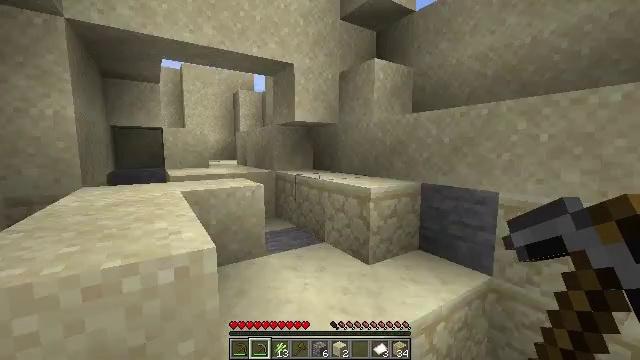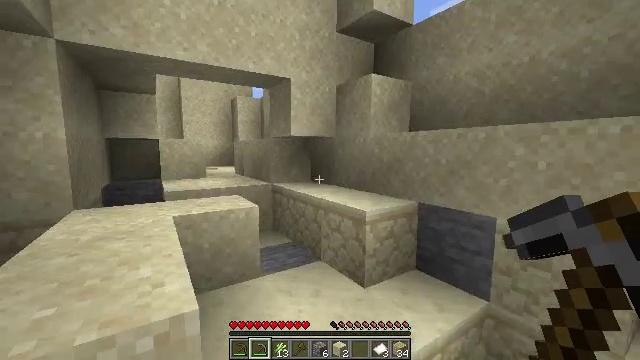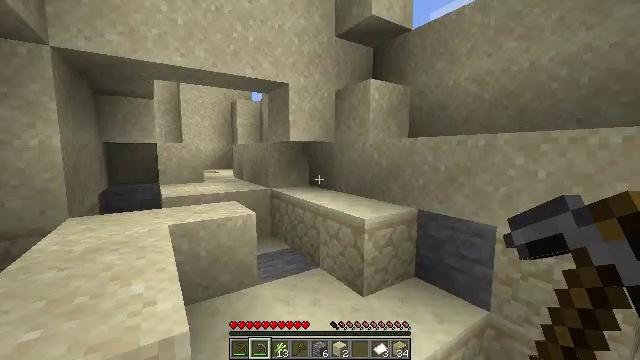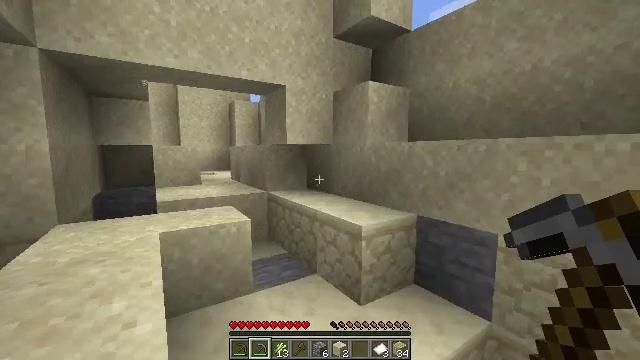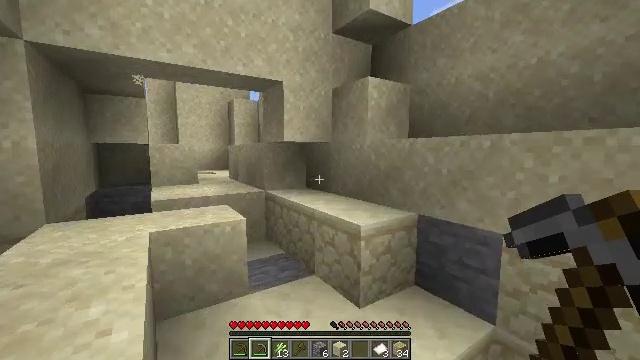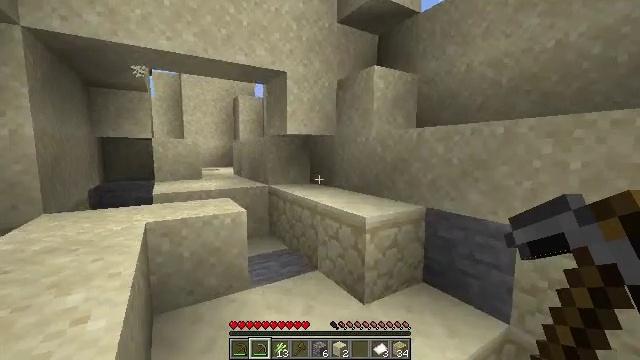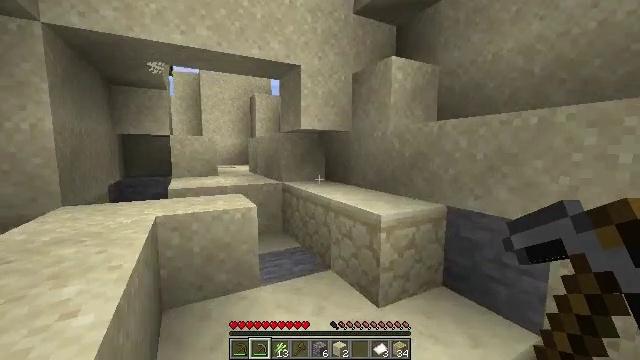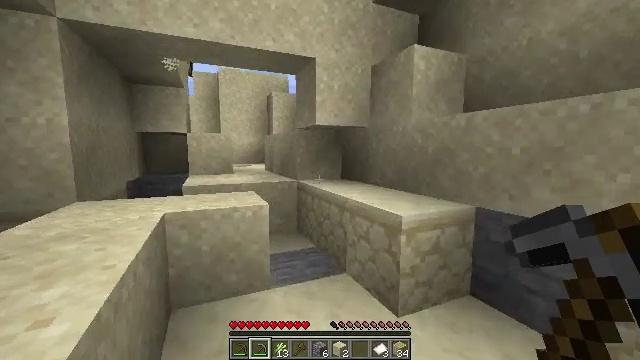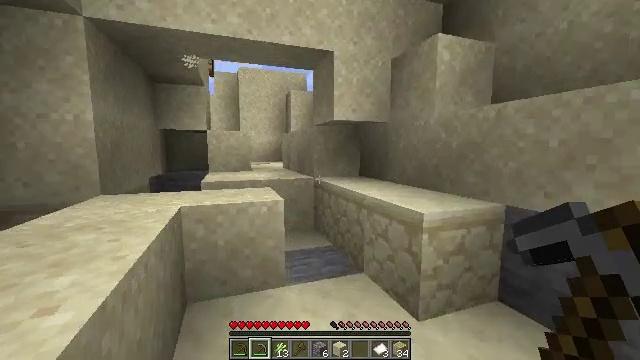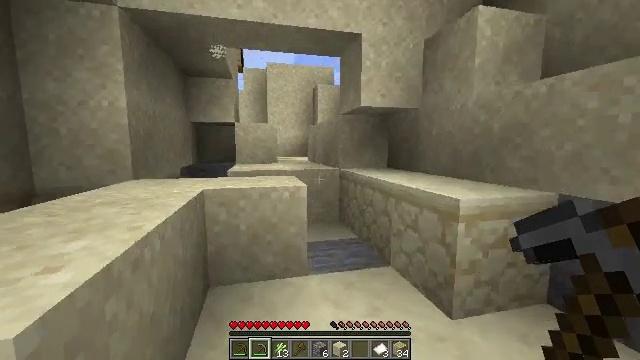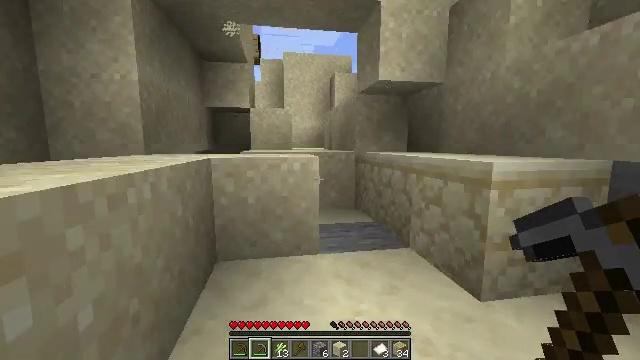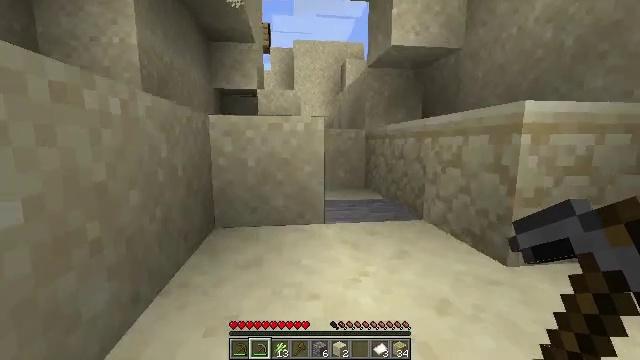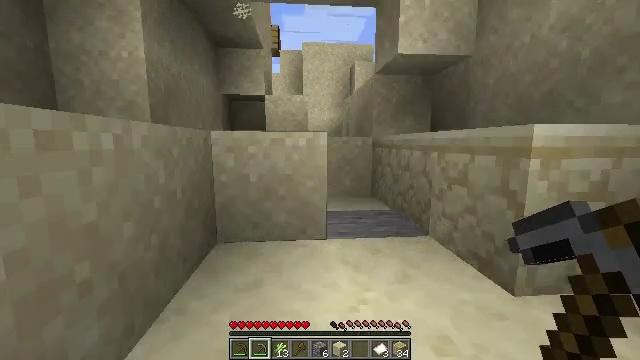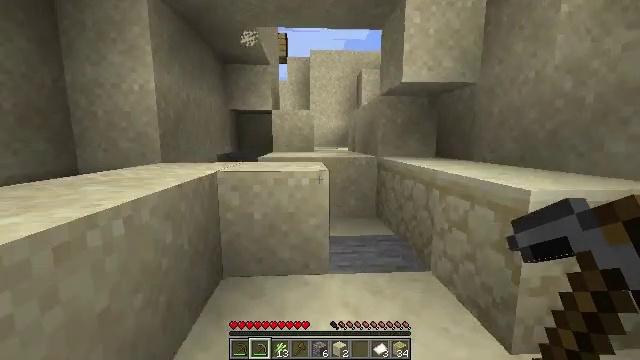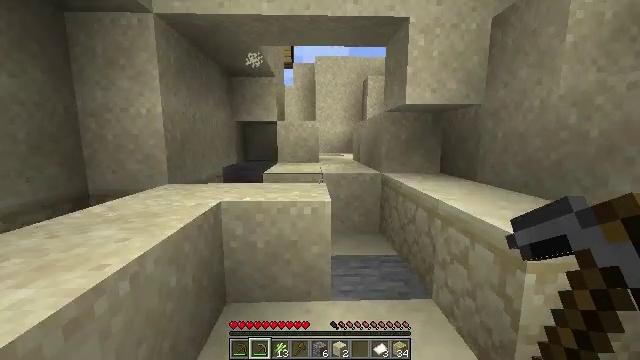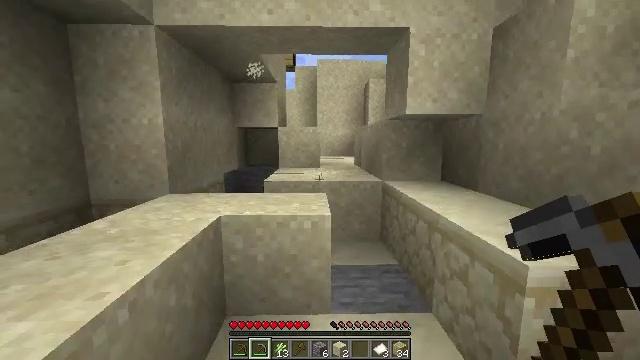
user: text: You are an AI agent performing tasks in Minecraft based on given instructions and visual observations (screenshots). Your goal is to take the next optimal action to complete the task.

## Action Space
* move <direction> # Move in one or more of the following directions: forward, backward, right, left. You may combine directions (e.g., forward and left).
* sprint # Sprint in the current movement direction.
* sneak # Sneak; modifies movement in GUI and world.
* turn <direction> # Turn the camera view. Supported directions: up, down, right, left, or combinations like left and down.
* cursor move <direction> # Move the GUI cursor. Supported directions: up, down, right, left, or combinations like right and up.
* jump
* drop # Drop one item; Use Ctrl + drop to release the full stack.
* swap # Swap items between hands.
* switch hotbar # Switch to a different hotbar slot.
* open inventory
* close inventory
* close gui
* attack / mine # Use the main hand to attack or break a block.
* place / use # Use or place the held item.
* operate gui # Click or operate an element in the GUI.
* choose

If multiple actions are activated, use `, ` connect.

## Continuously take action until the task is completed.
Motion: motion action
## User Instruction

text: Make a birch boat using birch planks.
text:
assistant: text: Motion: move forward, jump
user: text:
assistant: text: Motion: move forward, jump
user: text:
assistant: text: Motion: move forward, jump
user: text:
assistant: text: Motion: move forward, jump
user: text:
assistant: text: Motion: move forward, turn left, jump
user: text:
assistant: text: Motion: move forward, turn left, jump
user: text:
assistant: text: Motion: move forward, turn left, jump
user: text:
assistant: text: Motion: move forward, turn left, jump
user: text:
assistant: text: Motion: move forward, turn left, jump
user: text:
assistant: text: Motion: move forward, turn left, jump
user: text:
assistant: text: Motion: move forward, turn left, jump
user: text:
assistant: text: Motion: move forward, turn left, jump
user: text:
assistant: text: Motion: move forward, turn left, jump
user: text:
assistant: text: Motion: move forward, turn left, jump
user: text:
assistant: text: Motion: move forward, jump
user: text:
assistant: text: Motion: move forward, jump
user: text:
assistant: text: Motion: move forward, jump
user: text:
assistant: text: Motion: move forward, jump
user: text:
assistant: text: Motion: move forward, turn right, jump
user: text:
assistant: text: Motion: move forward, turn right
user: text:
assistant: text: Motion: move forward, turn right
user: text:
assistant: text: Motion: move forward, turn right
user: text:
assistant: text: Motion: move forward
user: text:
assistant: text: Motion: move forward
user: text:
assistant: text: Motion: move forward
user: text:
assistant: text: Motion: move forward
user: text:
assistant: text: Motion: move forward
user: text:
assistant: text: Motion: move forward, turn left
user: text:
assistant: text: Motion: move forward, turn left
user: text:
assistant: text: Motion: move forward, turn left